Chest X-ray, PA view. Patient: 52 years old, sex M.
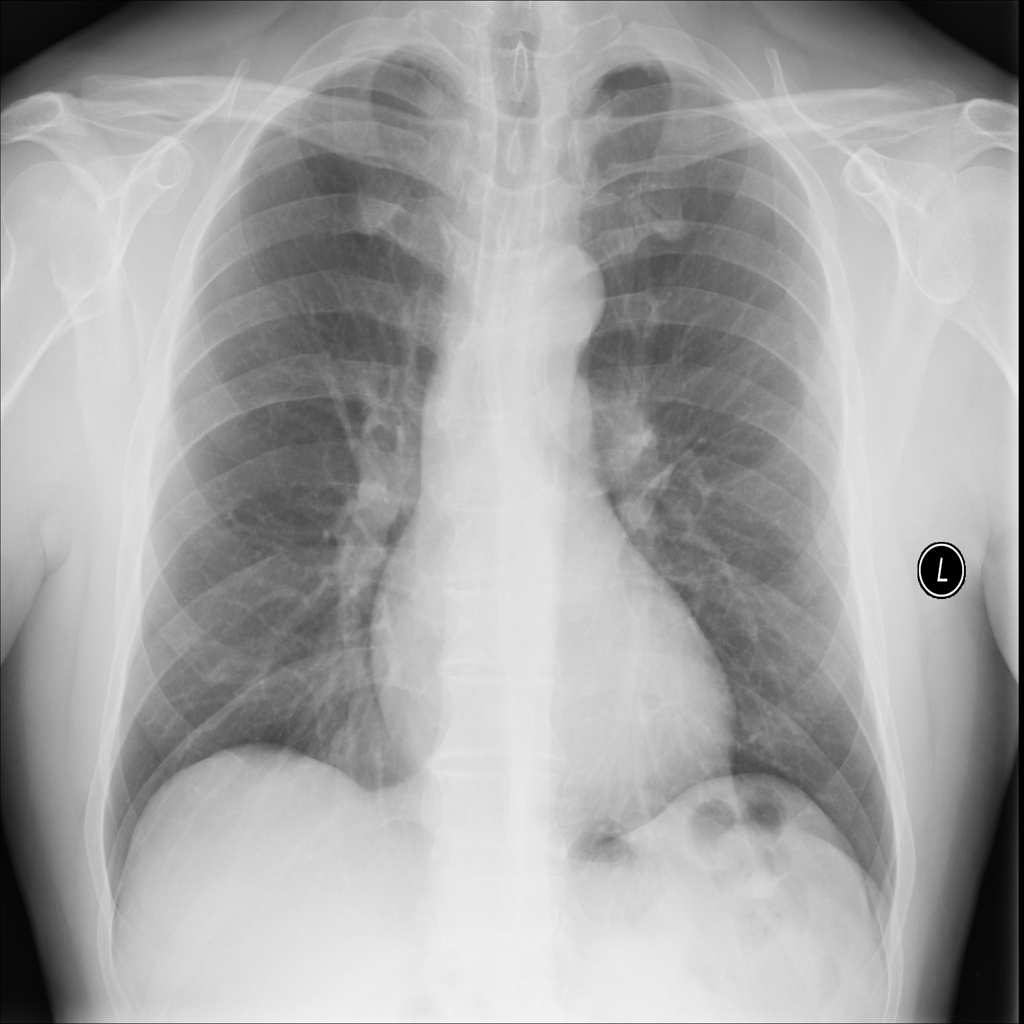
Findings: No Finding